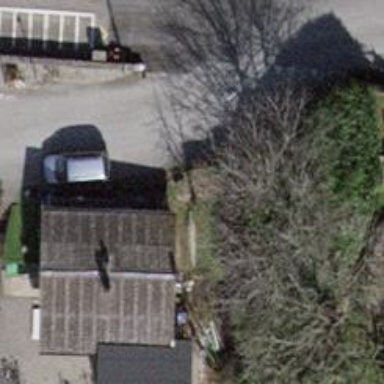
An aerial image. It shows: Post box.